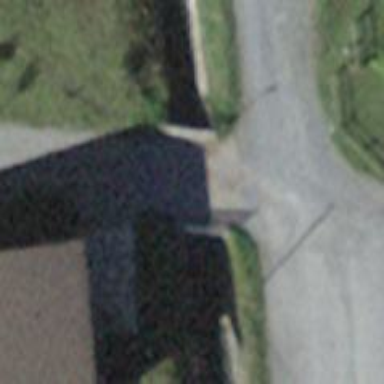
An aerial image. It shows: Residential road with bridge.